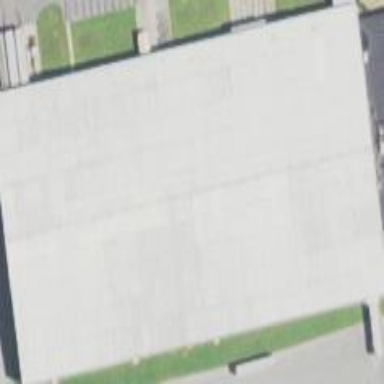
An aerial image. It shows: Industrial building.